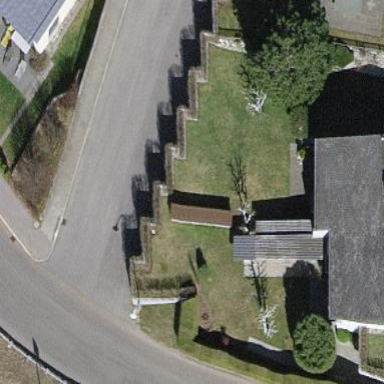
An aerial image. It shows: Group of garages.